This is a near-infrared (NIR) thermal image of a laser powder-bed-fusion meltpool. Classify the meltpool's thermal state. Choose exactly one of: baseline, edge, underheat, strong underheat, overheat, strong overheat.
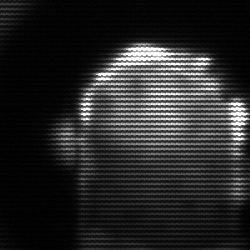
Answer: baseline